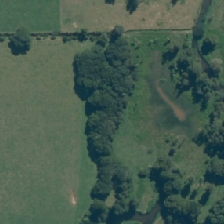
Land cover: deciduous_hardwood